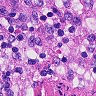
Metastatic tissue present: no